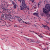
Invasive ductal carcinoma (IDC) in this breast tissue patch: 0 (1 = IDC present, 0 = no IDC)